This grayscale texture is a bearing vibration snapshot reshaped row-by-row into a square image. Classify the bearing condition as one of: normal, inner_race, outer_race, ball.
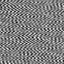
Answer: ball